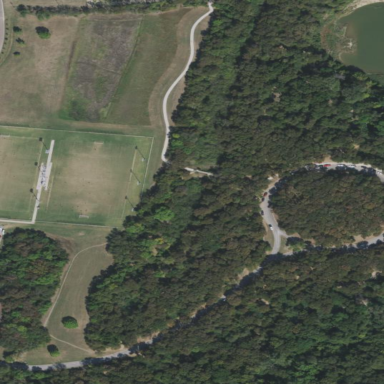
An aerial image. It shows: Disc golf course on natural ground surface.